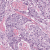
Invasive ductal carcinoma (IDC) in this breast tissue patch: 1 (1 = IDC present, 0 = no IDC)